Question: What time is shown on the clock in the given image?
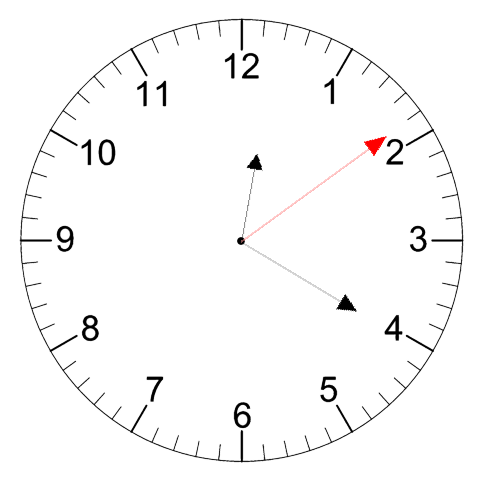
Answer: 12:20:09